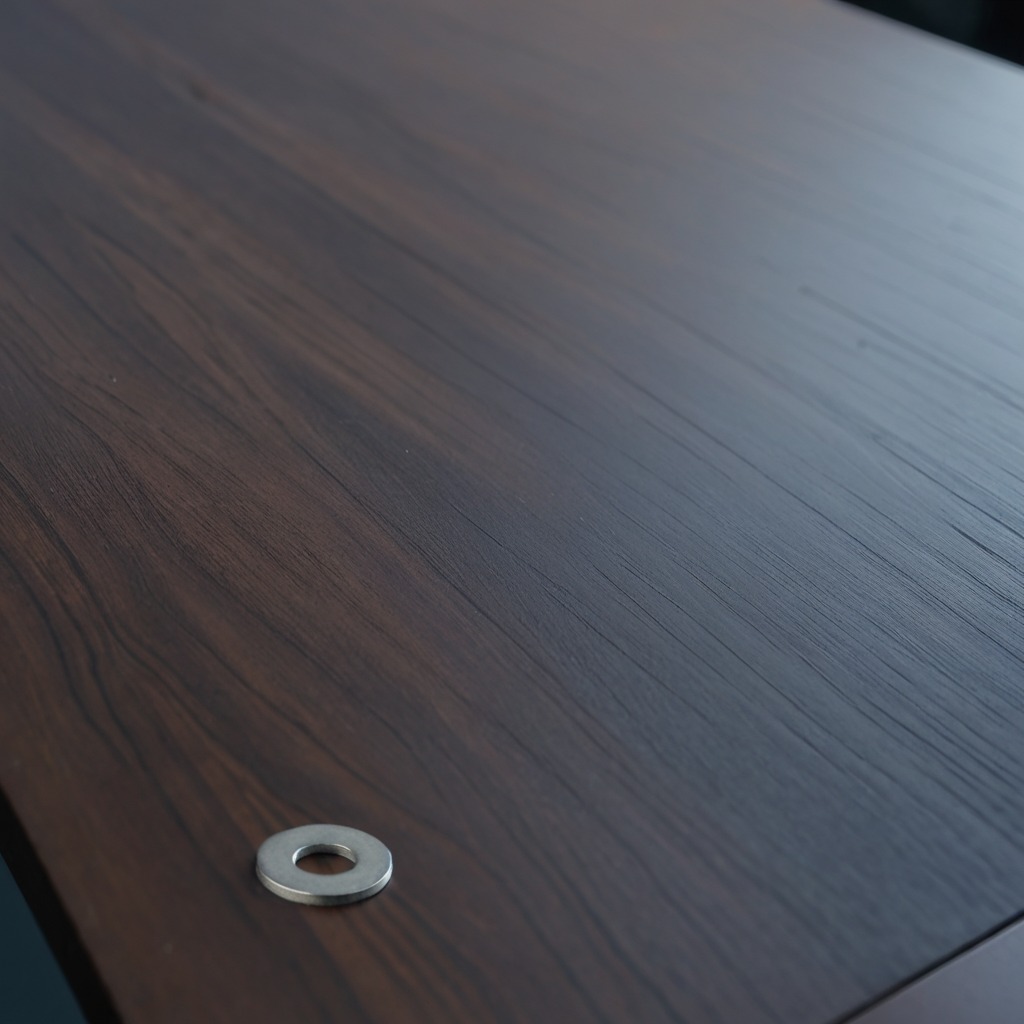
A flat metal washer is lying on the table with faint burn marks in a small garage at twilight.